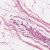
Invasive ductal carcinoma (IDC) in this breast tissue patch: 0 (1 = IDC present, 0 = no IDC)